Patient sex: M
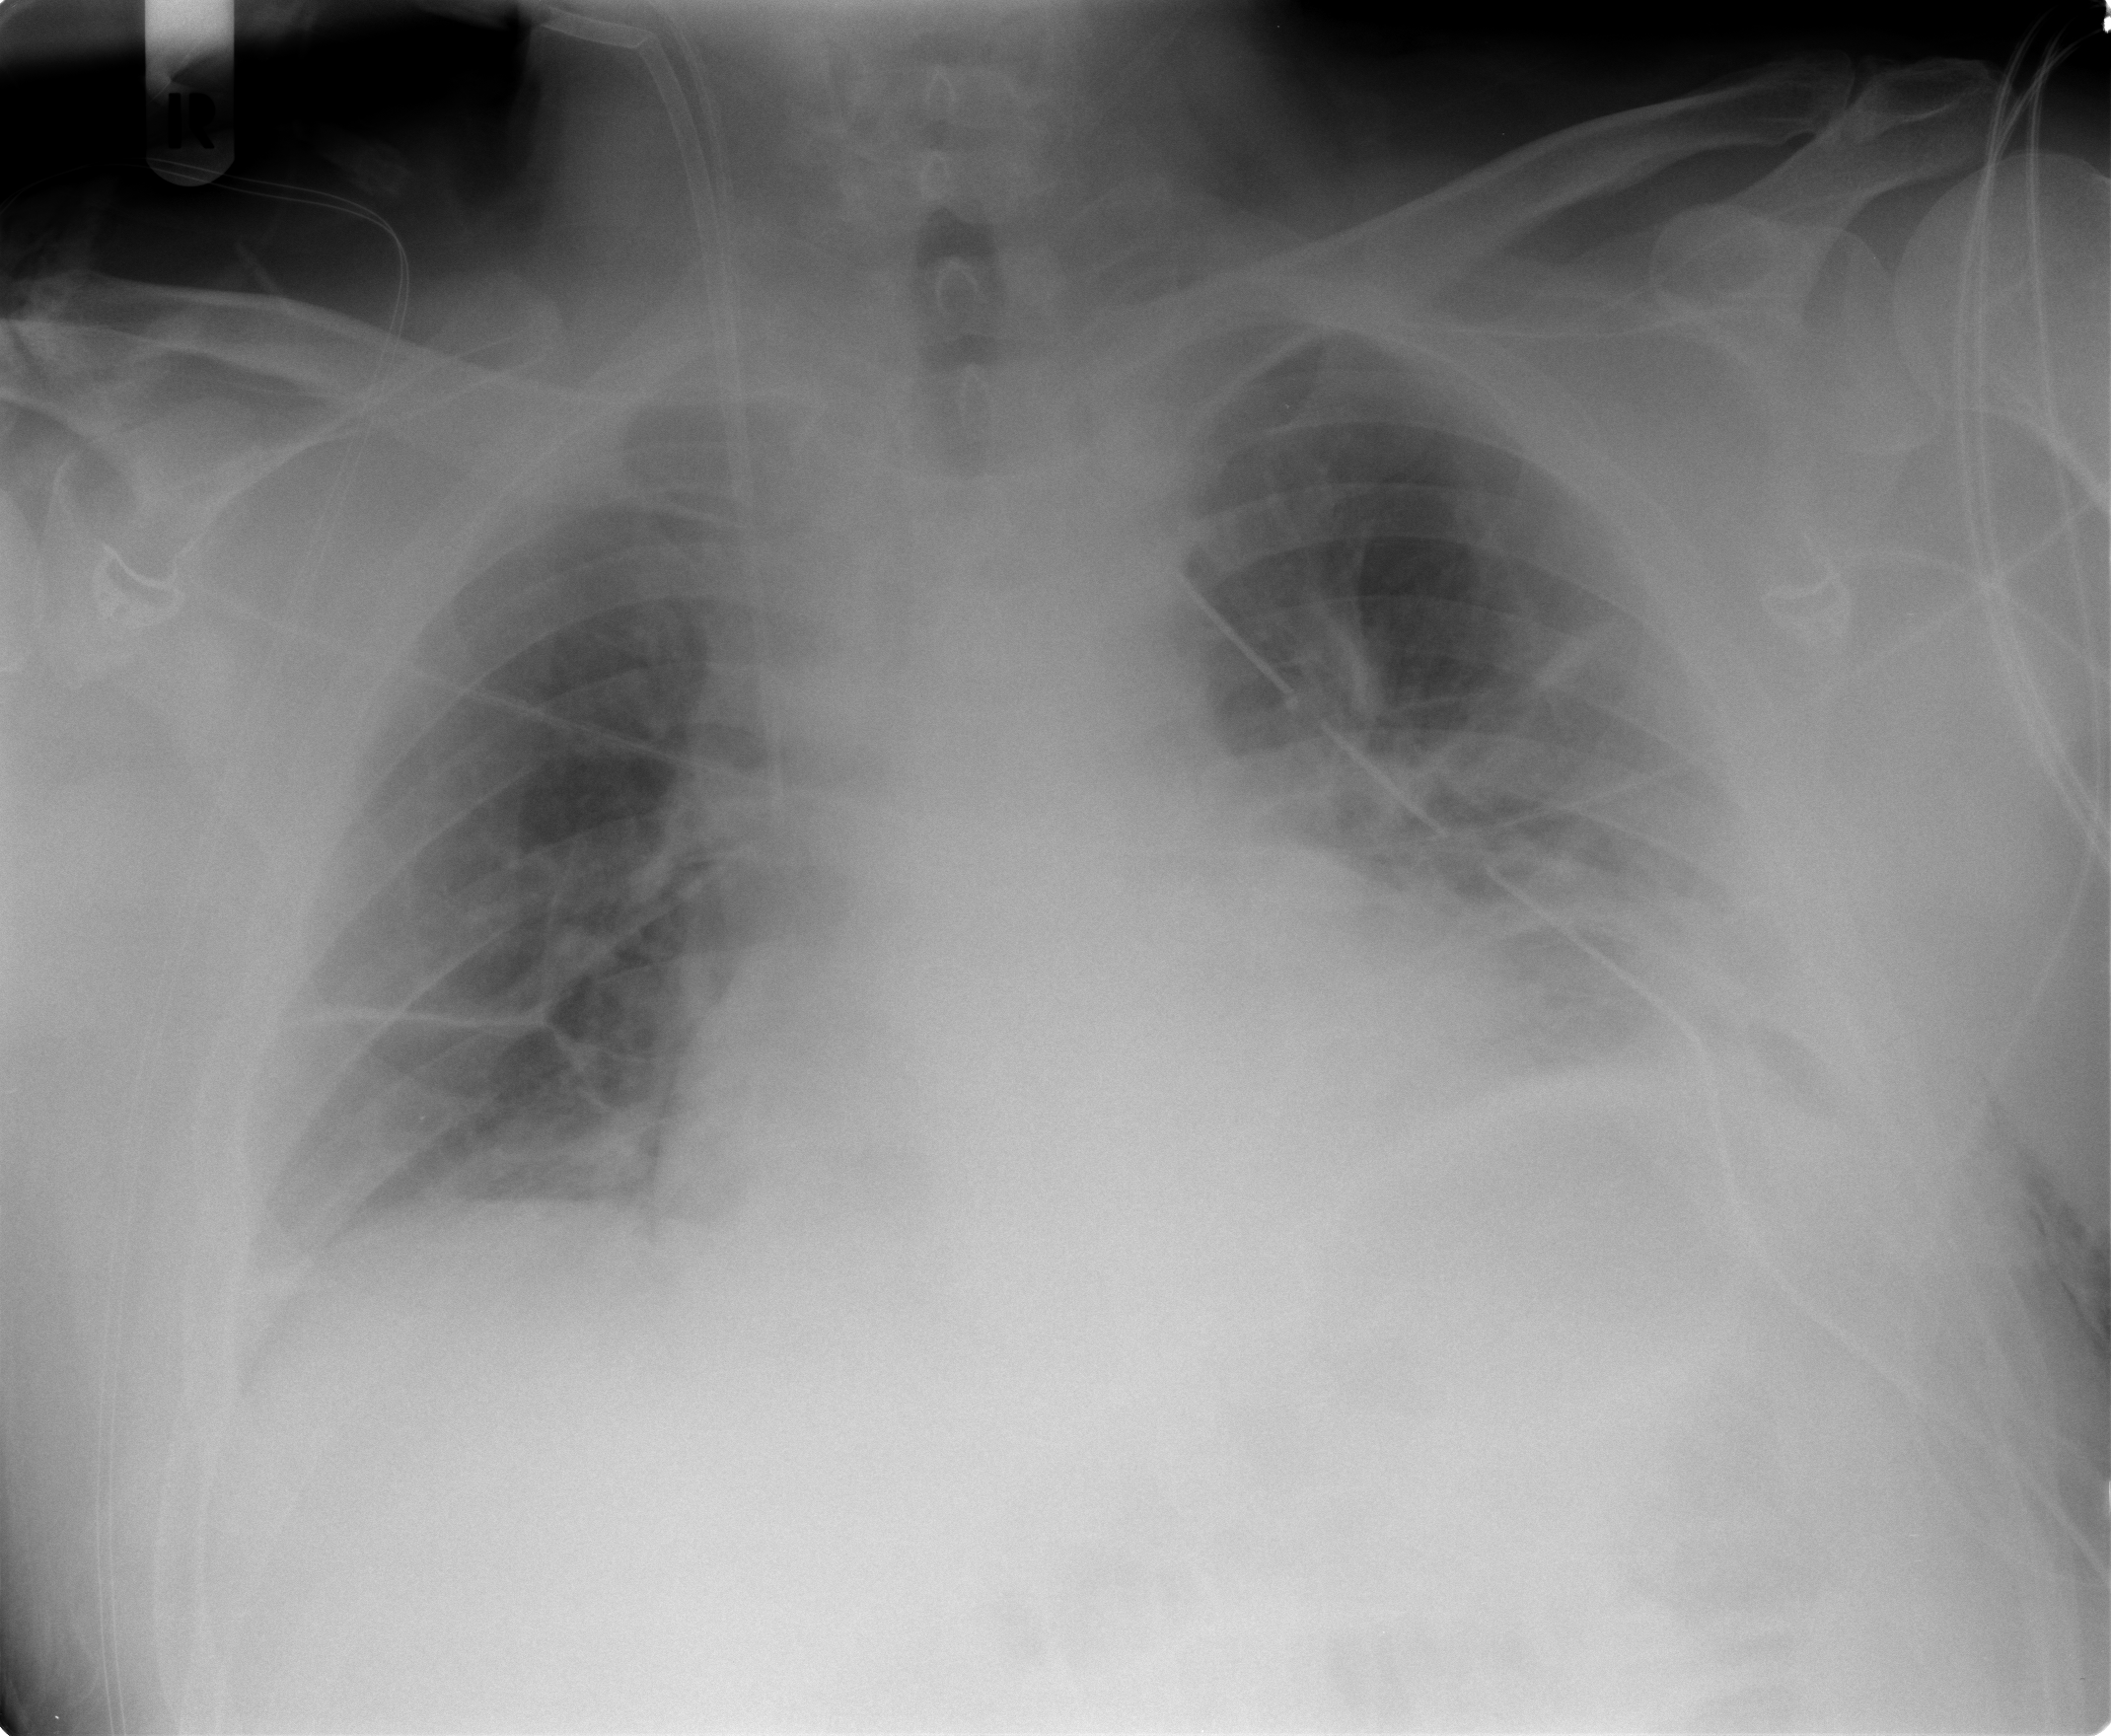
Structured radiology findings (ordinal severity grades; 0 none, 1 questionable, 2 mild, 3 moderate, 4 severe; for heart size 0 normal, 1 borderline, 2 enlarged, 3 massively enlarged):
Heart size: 1
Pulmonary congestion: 1
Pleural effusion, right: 2
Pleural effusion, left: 2
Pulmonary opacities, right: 1
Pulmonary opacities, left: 1
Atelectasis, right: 1
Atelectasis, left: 2